Interaction volume radius: 5 \u00c5
Interaction volume height: 35 \u00c5
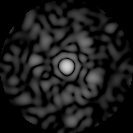
Disorder parameter: 0.8226